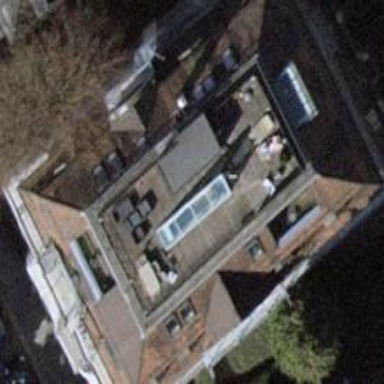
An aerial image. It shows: Building with distinctive mansard roof shape.